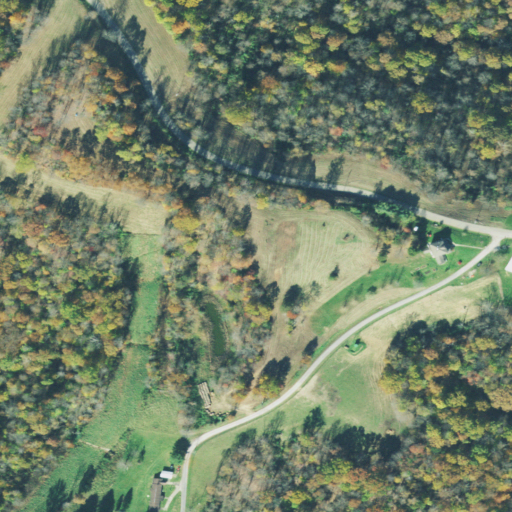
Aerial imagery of ridge(s) in Ohio named Pleasant Ridge containing deciduous forest, open development, pasture, and low intensity development